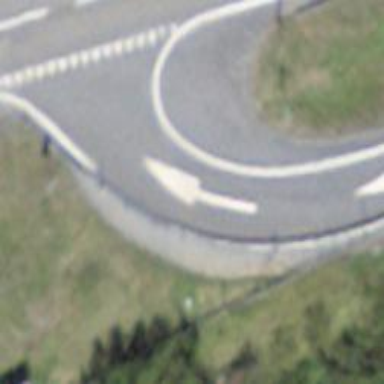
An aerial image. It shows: Asphalt trunk link road.